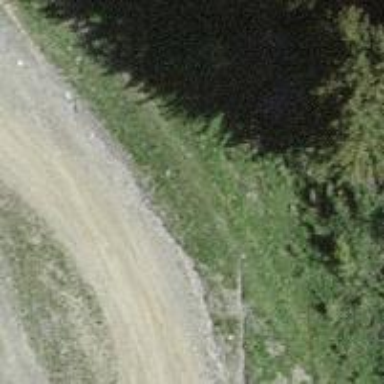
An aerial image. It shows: Intermediate downhill track with grade2 surface.